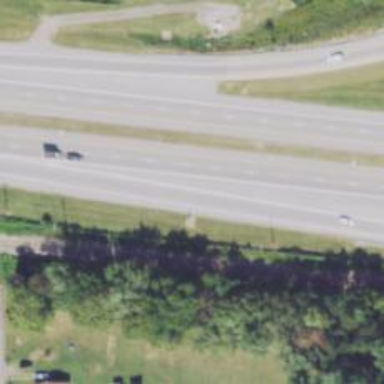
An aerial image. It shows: Trunk link highway.